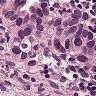
Metastatic tissue present: yes